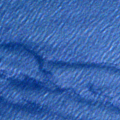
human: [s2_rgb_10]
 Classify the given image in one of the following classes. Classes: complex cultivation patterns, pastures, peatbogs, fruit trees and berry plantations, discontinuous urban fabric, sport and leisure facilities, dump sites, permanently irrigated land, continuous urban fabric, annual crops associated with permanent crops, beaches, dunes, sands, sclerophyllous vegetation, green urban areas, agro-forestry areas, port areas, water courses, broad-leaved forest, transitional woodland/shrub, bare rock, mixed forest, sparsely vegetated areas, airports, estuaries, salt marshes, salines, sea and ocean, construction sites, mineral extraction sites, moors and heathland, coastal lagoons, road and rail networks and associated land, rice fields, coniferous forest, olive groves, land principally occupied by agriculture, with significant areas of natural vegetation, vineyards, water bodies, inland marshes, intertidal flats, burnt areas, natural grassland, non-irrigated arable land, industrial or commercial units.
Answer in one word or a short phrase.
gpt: sea and ocean